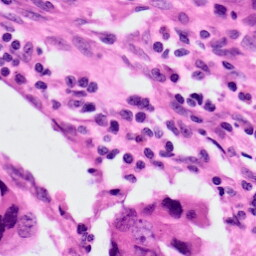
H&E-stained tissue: Lung